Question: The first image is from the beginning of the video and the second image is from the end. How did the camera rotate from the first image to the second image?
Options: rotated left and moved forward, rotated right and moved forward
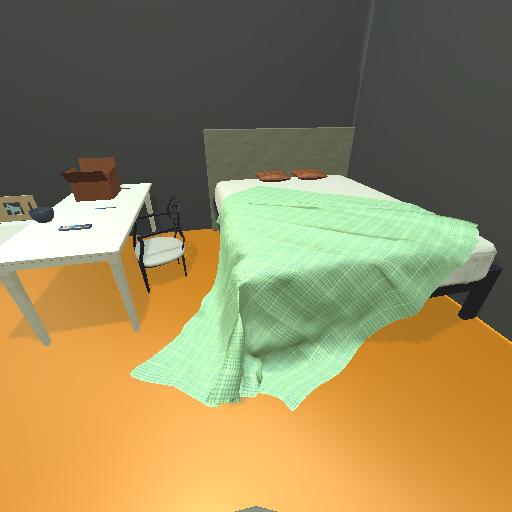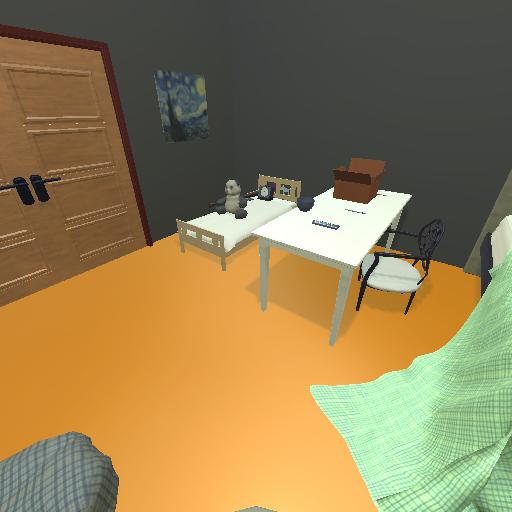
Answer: rotated left and moved forward